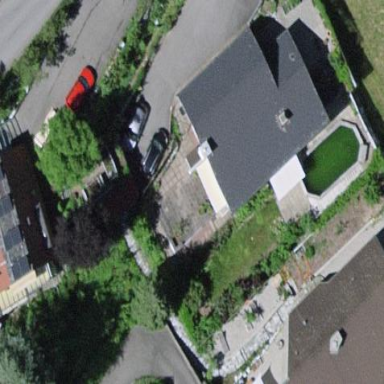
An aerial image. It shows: Simple house.